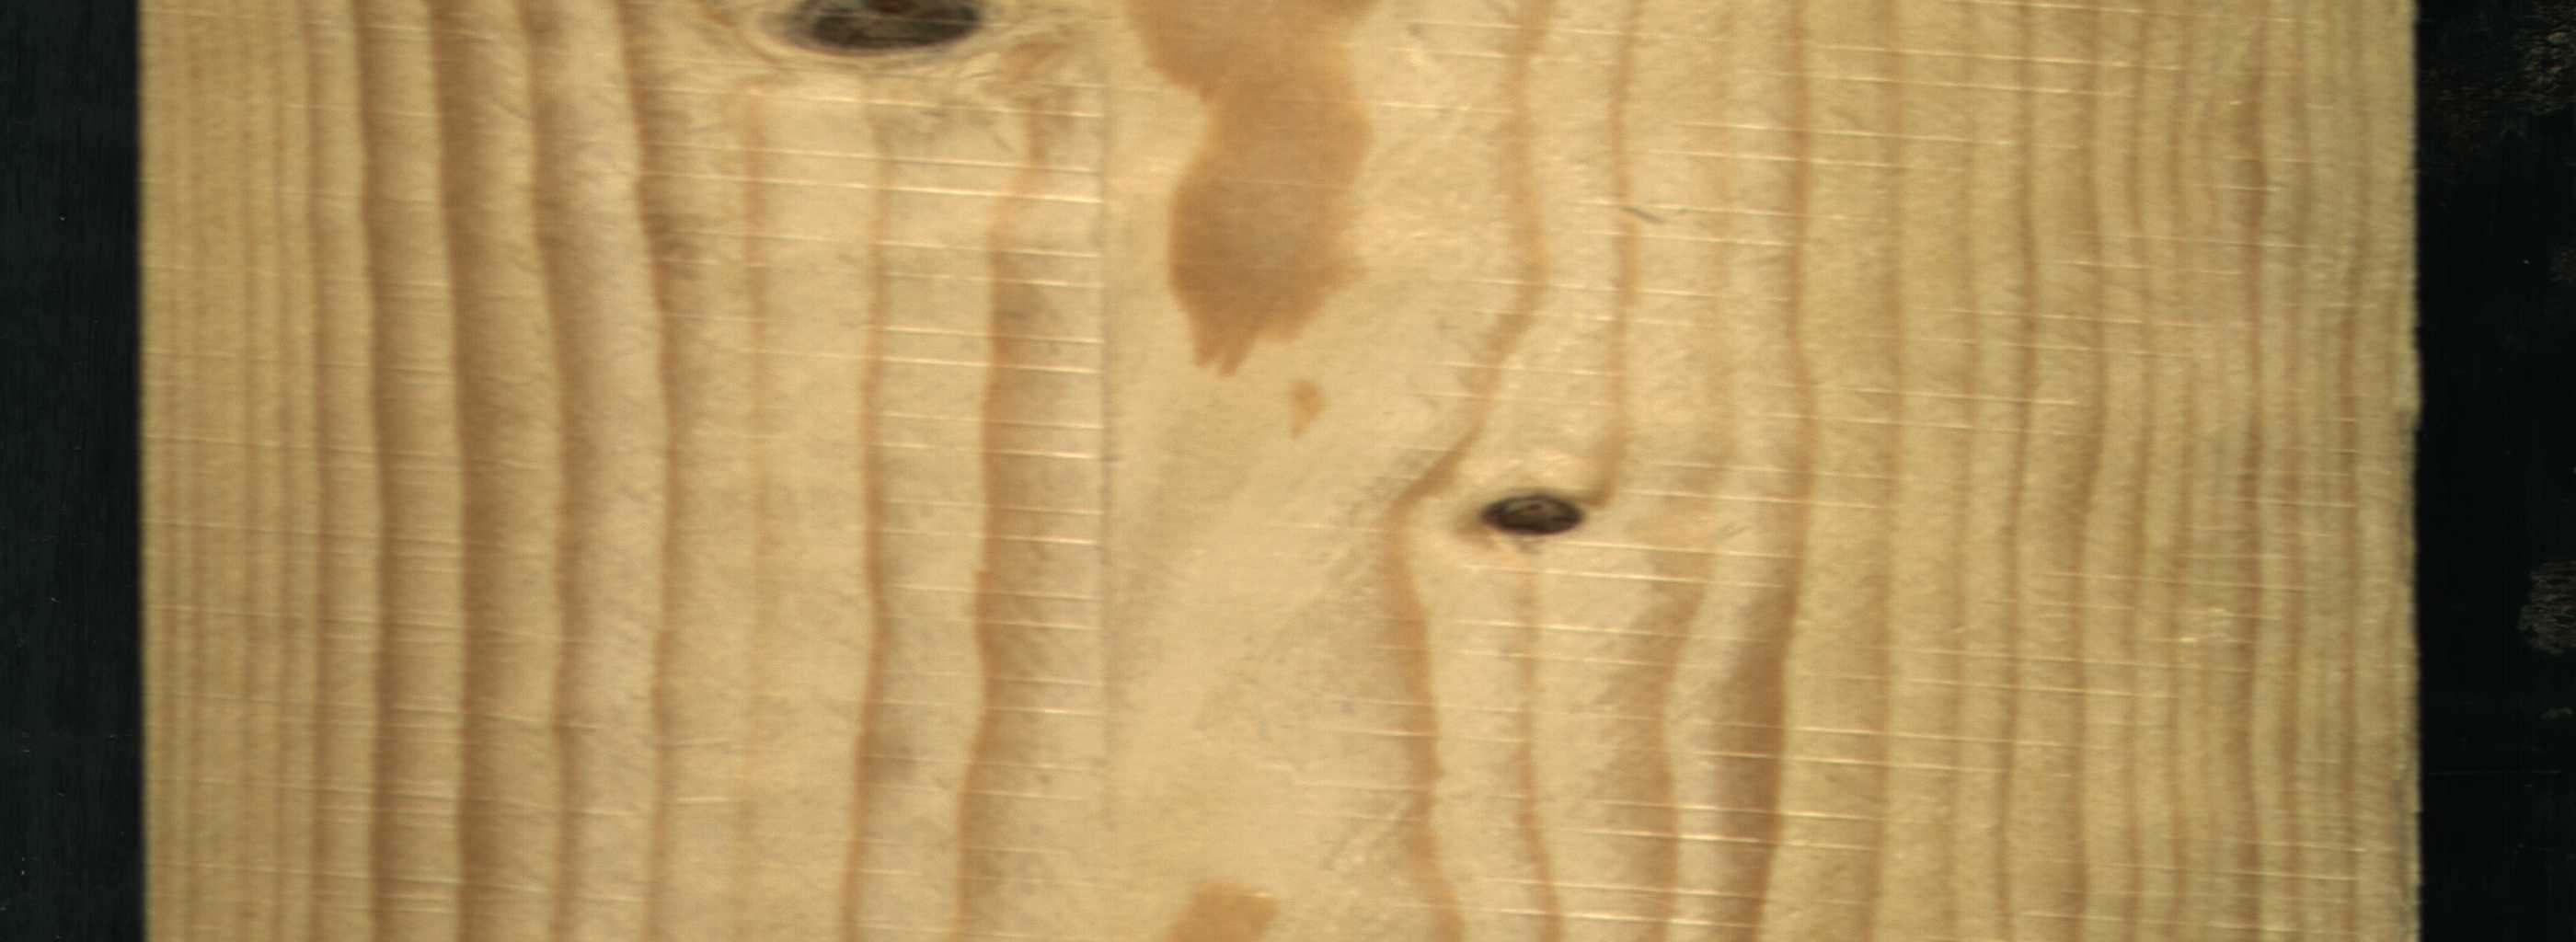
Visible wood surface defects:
Dead_Knot
Dead_Knot